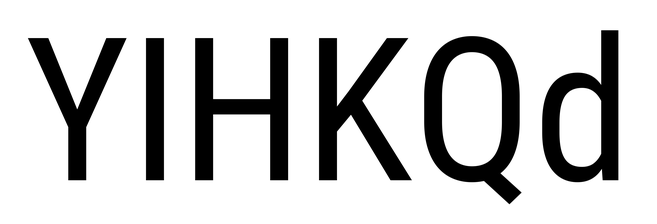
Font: Roboto_Condensed_Regular